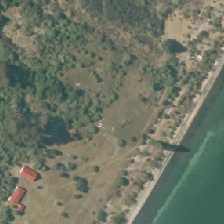
Land cover: low_producing_grassland